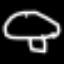
Label: mushroom